Field crop: maize
Growth stage: 2
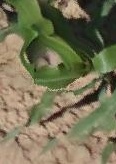
Species: maize